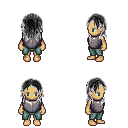
a pixel art fantasy rpg character, female body template, human, tanned skin, steel chest armor, teal pants, gray long hairstyle, four views (front, back, left, right), 2x2 character sprite sheet, small pixel art, hard edges, no anti-aliasing